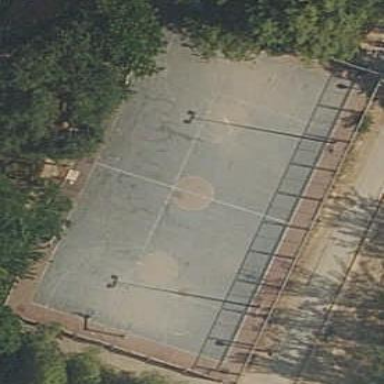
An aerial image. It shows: Paved basketball court enclosed by fence.